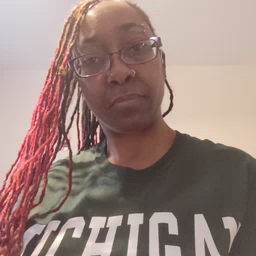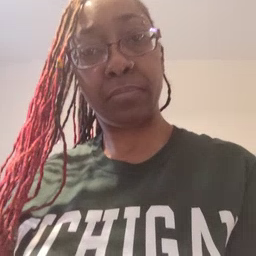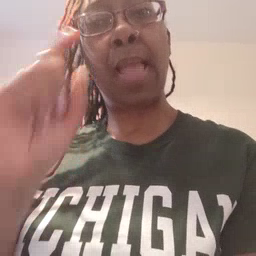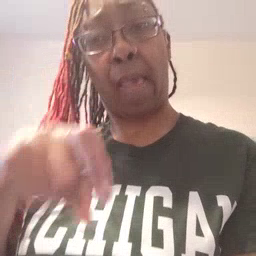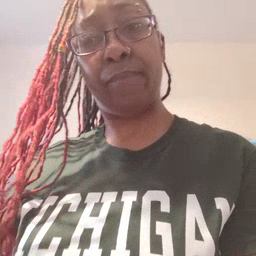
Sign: haveto